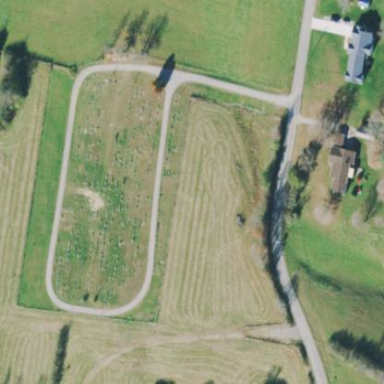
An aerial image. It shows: Cemetery with graves.